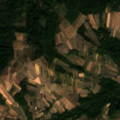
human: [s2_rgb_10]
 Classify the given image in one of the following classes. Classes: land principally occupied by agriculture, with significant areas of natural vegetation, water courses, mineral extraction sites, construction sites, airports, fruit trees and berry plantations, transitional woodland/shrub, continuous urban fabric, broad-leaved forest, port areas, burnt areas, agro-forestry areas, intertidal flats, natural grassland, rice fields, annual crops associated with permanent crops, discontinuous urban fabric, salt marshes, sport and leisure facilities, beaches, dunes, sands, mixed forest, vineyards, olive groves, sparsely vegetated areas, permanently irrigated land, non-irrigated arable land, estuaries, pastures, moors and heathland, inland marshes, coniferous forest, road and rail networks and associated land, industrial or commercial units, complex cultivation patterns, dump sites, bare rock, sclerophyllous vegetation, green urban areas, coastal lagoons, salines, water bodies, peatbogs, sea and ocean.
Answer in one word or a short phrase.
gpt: complex cultivation patterns, land principally occupied by agriculture, with significant areas of natural vegetation, broad-leaved forest